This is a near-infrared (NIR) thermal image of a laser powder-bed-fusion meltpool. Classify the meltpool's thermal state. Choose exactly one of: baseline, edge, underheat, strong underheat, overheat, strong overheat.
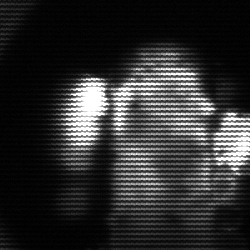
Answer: strong underheat